Question: What is the third word in the search bar?
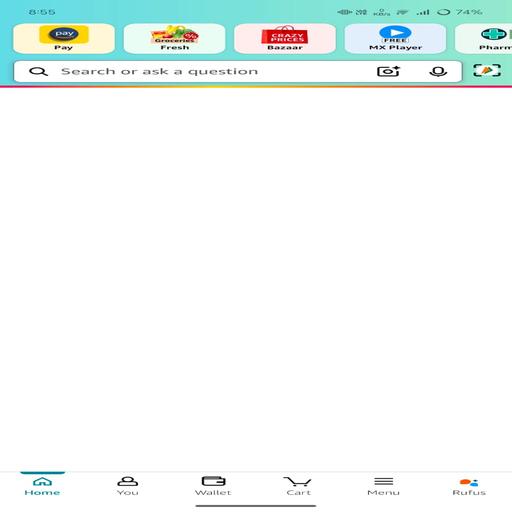
Answer: ask